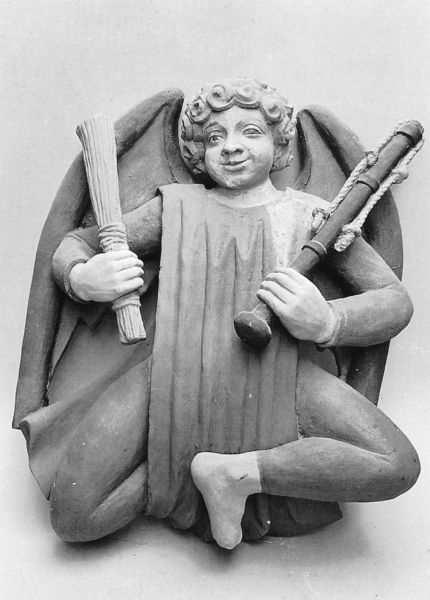
Titel: Engel mit den arma Christi
Künstler: Henrick van Holt
Institution: Xanten, St. Viktor
Schlagwörter: flügel, fuß, hand, umhang, weiß, grau, holz, schwarz, stroh, falten, gesicht, knoten, stein, hände, gewand, haare, kutte, kind, locken, fliegen, engel, skulptur, ton, lächeln, wangen, sitz, stab, backen, bündel, kordel, faltenwurf, plastik, junge, lachen, bub, seil, zweig, schwarz-weiß, rolle, flöte, werkzeug, schriftrolle, bund, arma, schneidersitz, folter, flegel, arma christi, recht, leggins, leidenswerkzeug, flegen, engel+